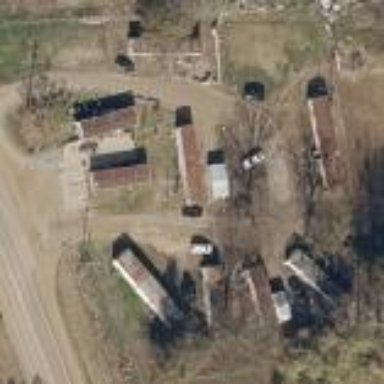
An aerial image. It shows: Residential area designated as trailer park.